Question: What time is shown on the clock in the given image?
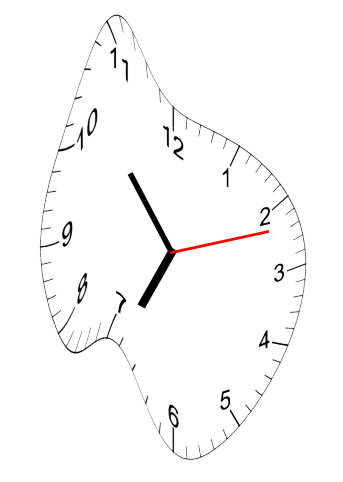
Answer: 06:53:12